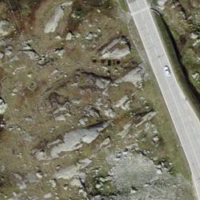
EUNIS habitat code: 31
Species observed at this site:
Tussilago farfara